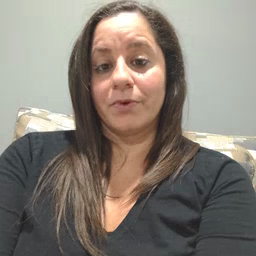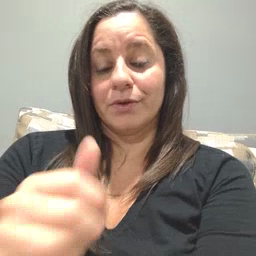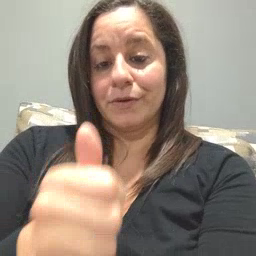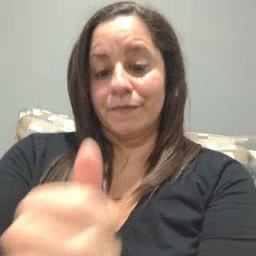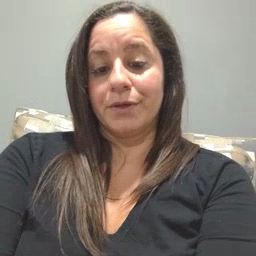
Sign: yourself